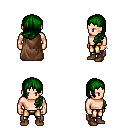
a pixel art fantasy rpg character, male body template, human, light skin, brown cape, gold greaves, green left-swept hairstyle, bracelets, brown shoes, four views (front, back, left, right), 2x2 character sprite sheet, small pixel art, hard edges, no anti-aliasing